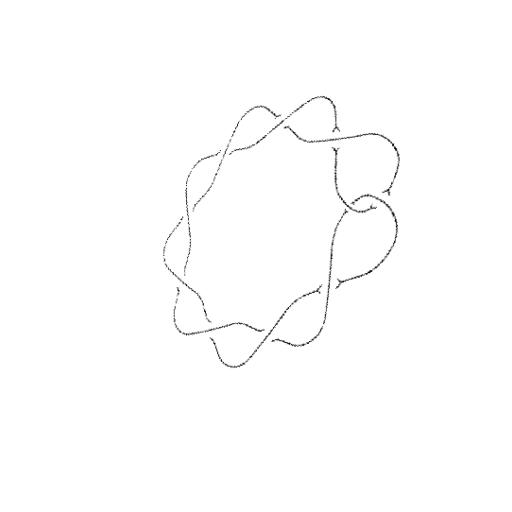
Crossing number: 10